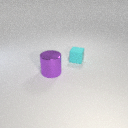
small cyan rubber cube behind large purple metal cylinder